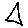
Label: triangle